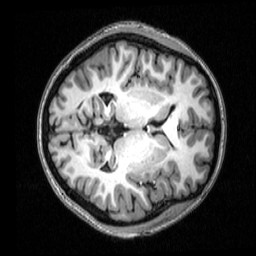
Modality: T1w
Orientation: axial
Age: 24
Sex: female
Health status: healthy
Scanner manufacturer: siemens
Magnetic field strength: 3 T
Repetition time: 2.53 s
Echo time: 0.00339 s